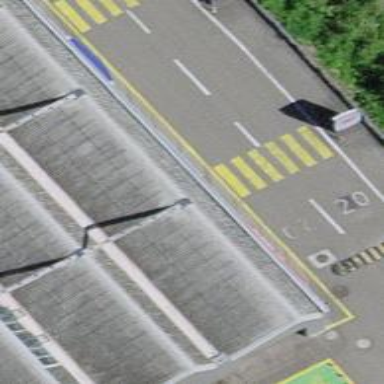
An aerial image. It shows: Uncontrolled zebra crossing on the road.